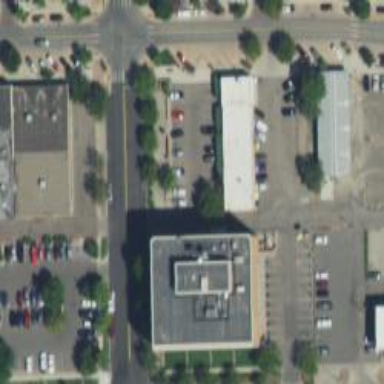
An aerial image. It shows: Parking space is available.